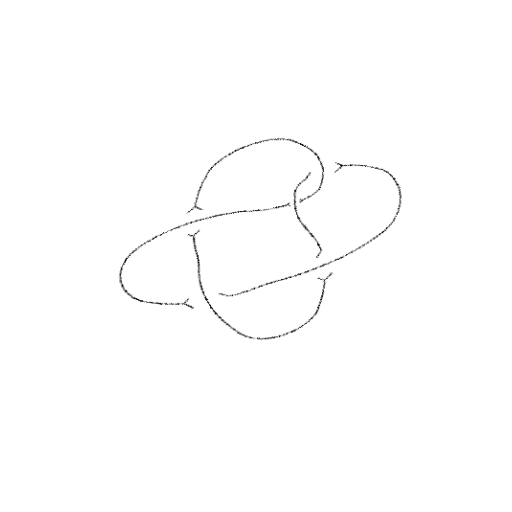
Crossing number: 5